Field crop: tomato
Growth stage: 1
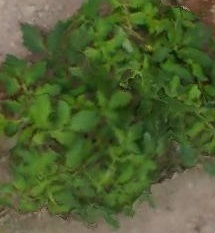
Species: tomato